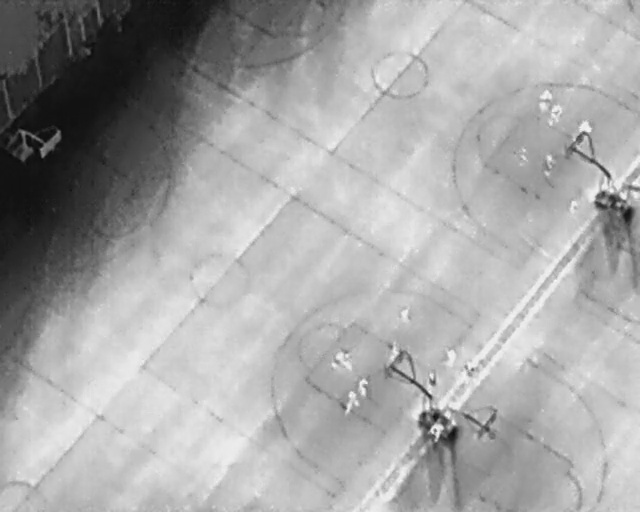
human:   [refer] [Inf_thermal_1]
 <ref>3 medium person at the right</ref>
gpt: <box>[[83, 31, 87, 33, 10], [88, 39, 90, 41, 2], [68, 68, 71, 71, 7]]</box>

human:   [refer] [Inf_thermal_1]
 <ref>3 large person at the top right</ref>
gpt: <box>[[83, 18, 87, 20, 6], [84, 21, 88, 24, 17], [89, 23, 93, 26, 17]]</box>

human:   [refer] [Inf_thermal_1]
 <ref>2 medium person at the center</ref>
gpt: <box>[[61, 60, 64, 62, 2], [59, 67, 63, 70, 2]]</box>

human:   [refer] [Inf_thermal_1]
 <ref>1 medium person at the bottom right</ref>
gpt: <box>[[72, 70, 74, 73, 29]]</box>

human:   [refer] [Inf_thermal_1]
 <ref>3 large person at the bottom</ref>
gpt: <box>[[51, 68, 55, 72, 20], [52, 77, 57, 80, 22], [66, 82, 69, 85, 24]]</box>

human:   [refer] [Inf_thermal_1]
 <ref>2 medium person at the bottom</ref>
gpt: <box>[[66, 72, 68, 75, 2], [54, 74, 58, 76, 2]]</box>